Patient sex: M
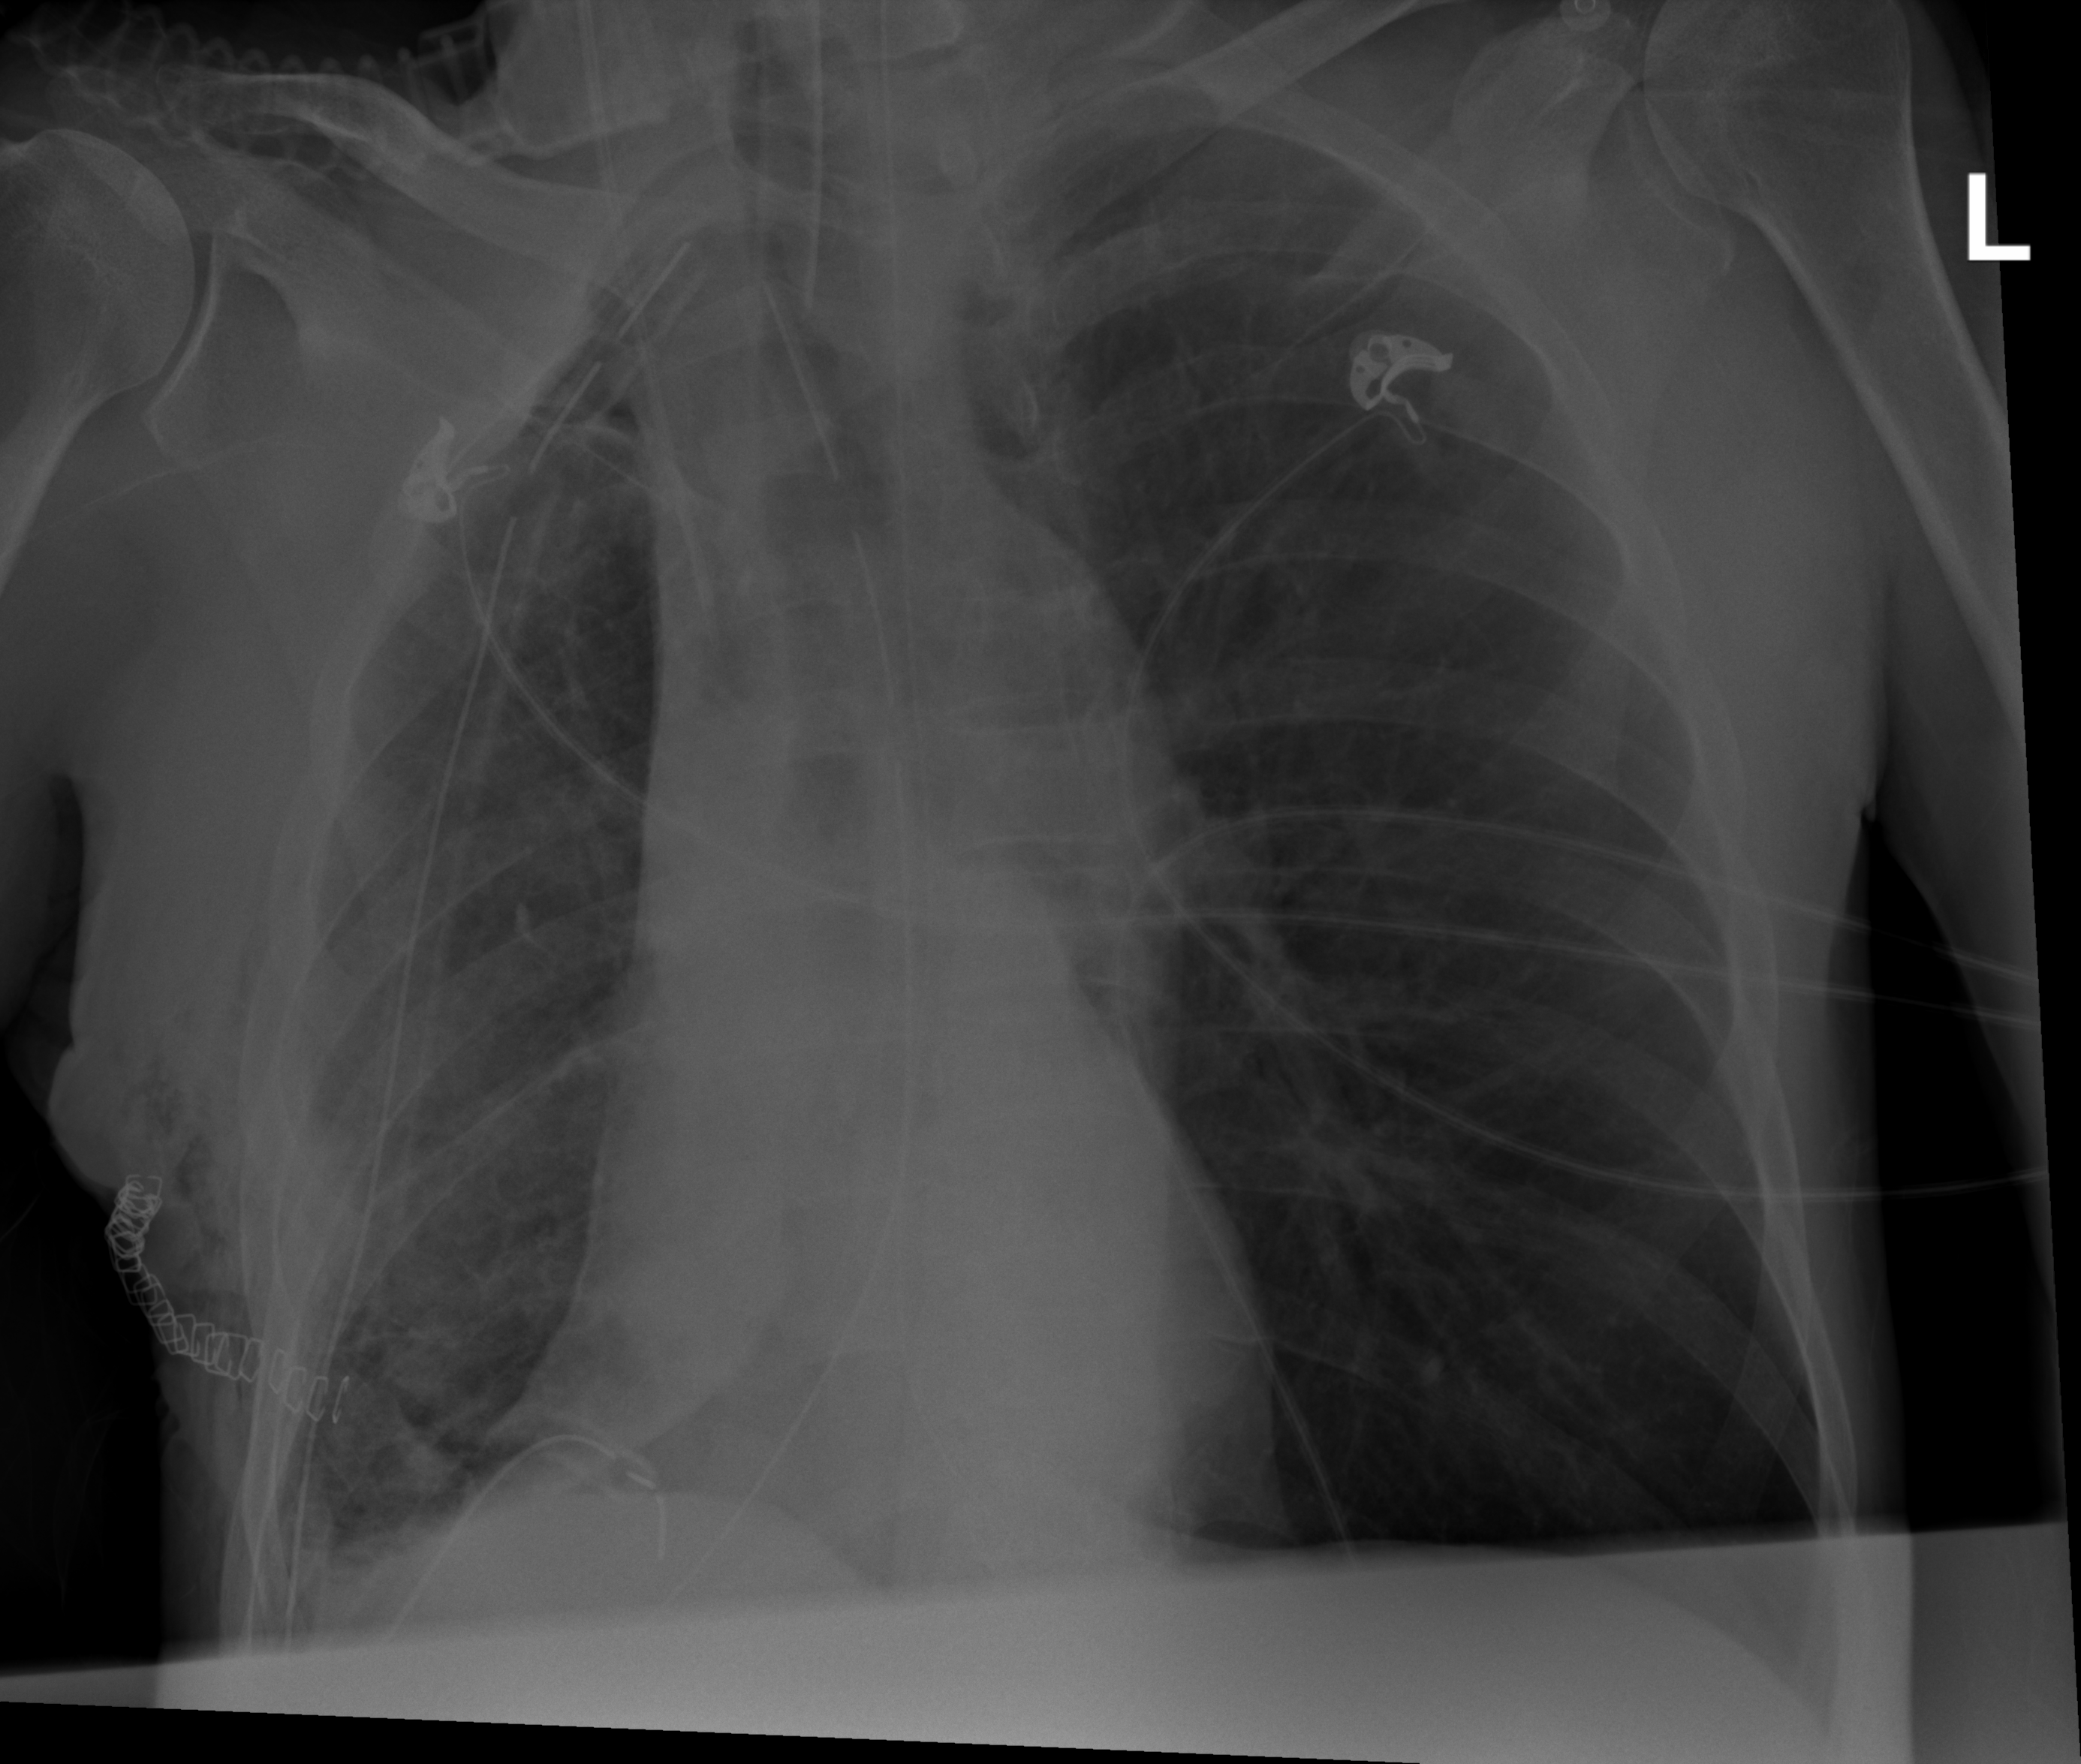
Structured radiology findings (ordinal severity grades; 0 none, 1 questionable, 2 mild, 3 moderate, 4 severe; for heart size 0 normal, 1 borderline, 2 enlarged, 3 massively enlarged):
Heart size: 0
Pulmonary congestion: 0
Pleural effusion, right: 2
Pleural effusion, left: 0
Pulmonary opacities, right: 0
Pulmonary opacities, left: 0
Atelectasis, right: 2
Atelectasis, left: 0